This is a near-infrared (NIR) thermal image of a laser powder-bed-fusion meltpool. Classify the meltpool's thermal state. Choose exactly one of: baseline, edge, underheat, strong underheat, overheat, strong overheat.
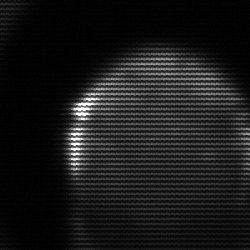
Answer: edge